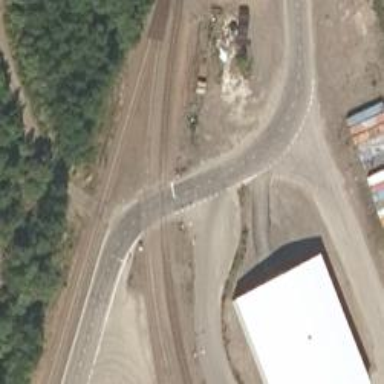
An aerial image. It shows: Level crossing along the railway.